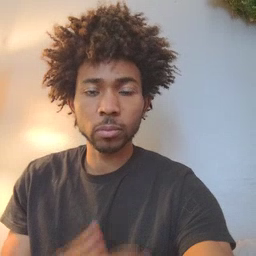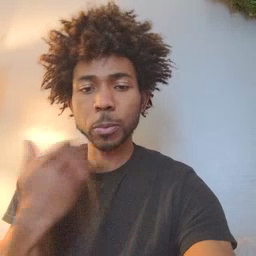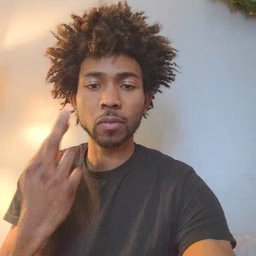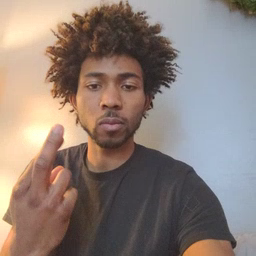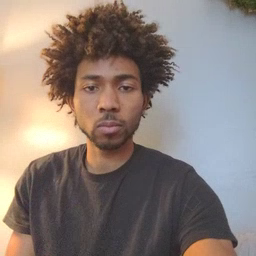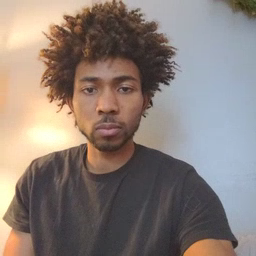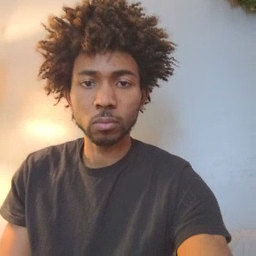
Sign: beside